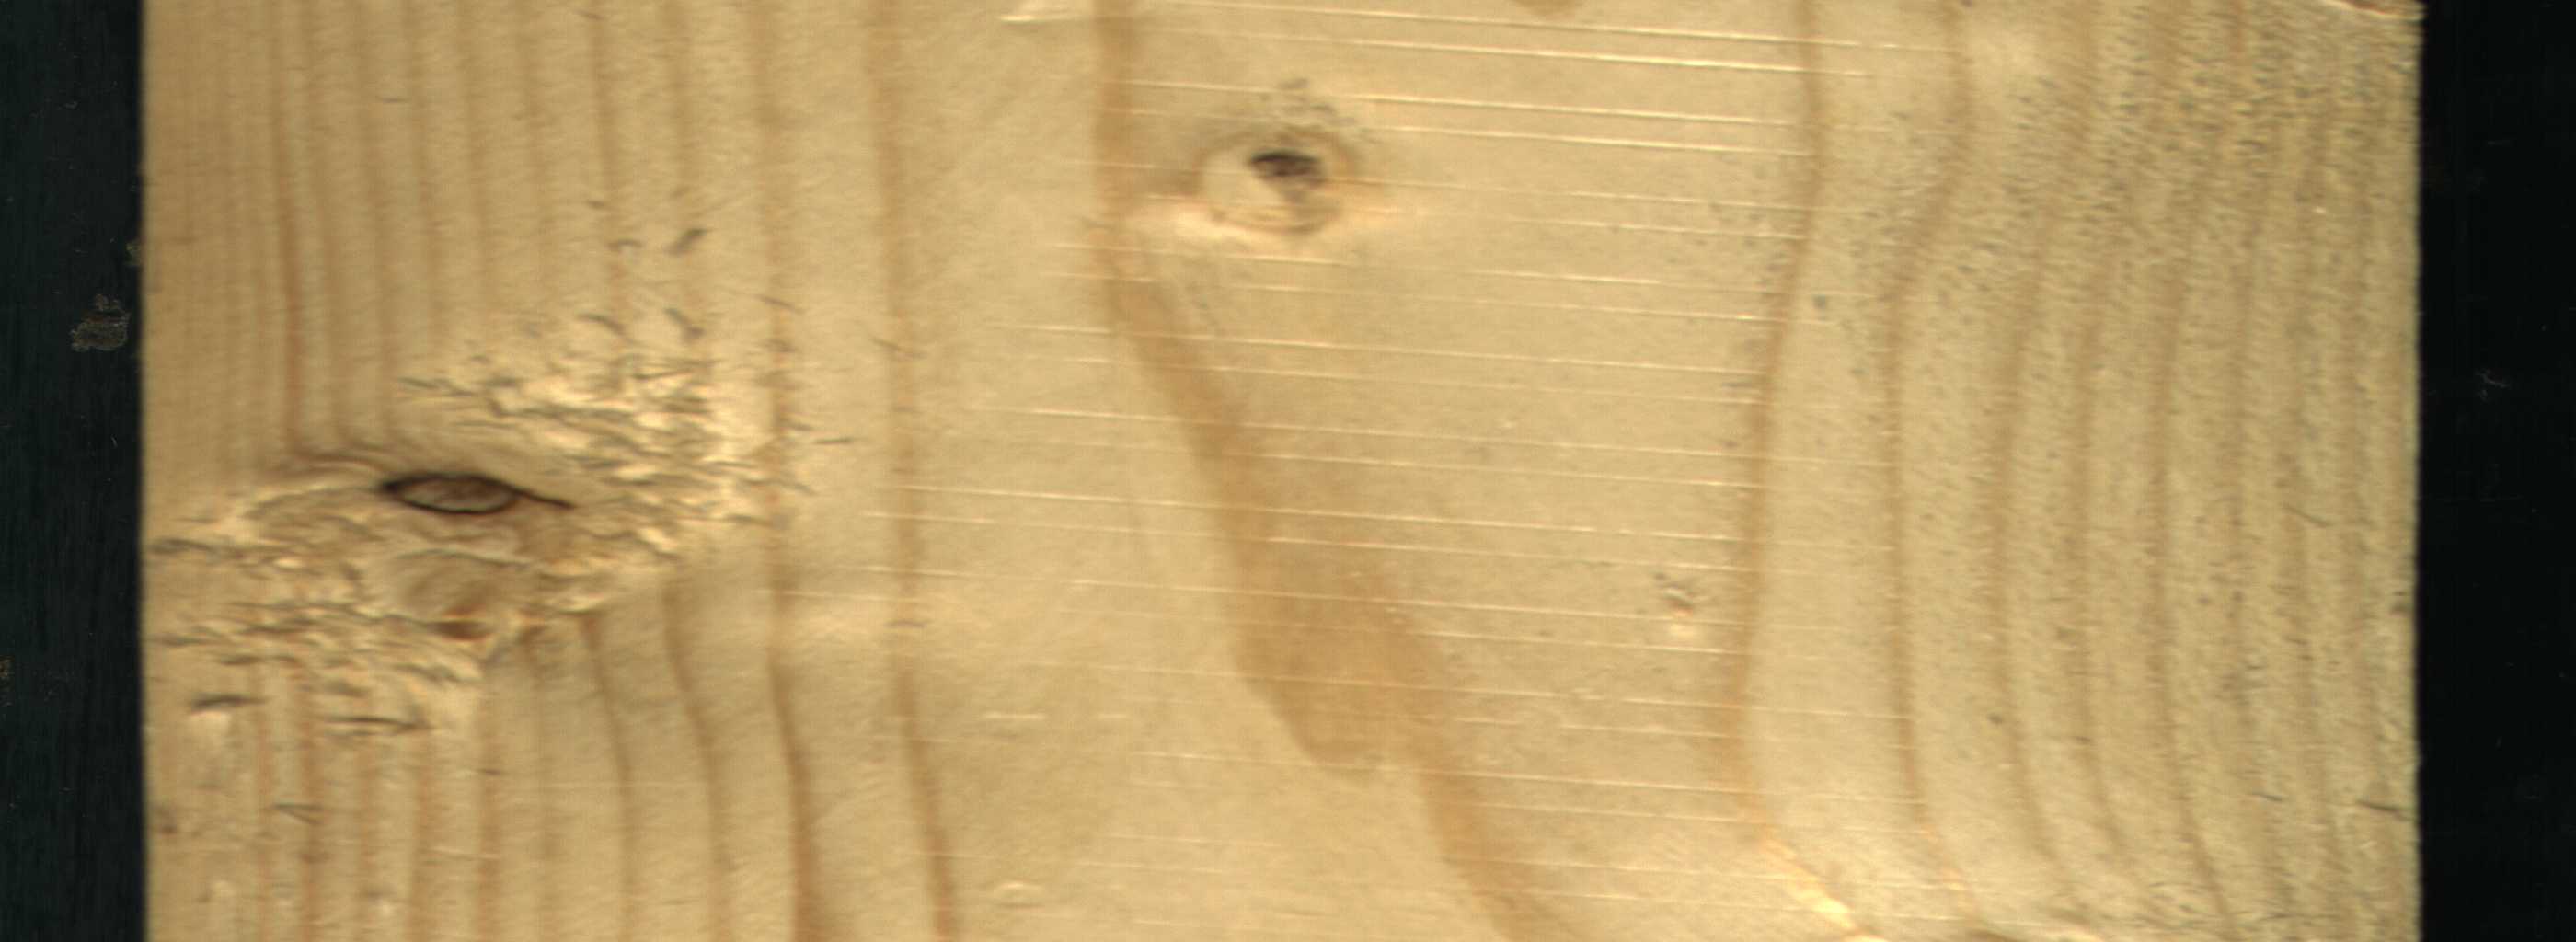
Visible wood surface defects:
Dead_Knot
Live_Knot